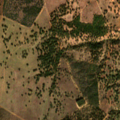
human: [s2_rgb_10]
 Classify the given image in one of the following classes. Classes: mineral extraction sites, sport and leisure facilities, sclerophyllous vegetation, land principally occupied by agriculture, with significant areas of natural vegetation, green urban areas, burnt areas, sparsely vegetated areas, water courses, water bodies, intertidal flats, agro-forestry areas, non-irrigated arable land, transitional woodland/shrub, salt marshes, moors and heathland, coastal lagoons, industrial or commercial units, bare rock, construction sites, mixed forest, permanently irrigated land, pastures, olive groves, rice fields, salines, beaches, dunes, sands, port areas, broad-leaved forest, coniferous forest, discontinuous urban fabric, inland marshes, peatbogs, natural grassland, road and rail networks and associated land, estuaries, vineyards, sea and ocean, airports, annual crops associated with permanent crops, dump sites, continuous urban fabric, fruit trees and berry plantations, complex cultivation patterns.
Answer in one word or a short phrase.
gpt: non-irrigated arable land, agro-forestry areas, broad-leaved forest